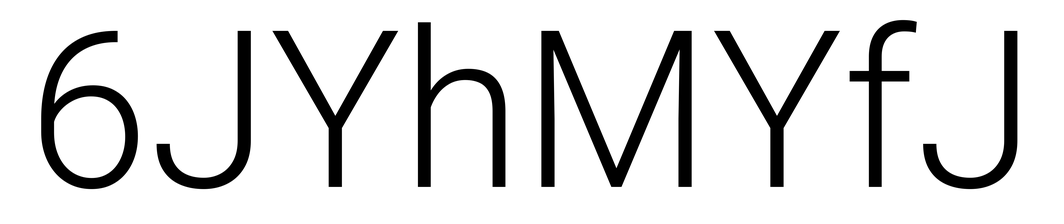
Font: Roboto_Light